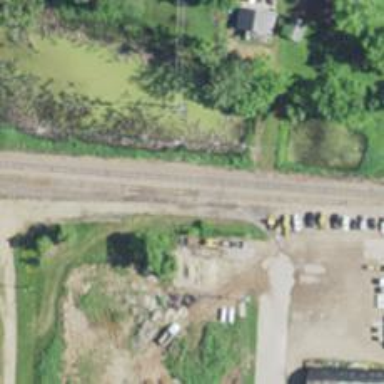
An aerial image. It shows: Railway siding for service.